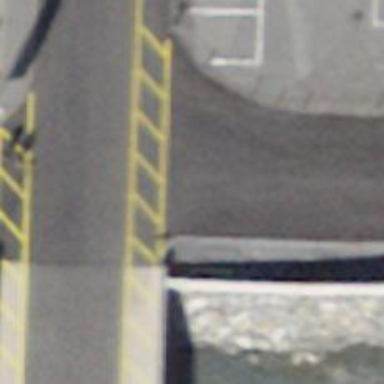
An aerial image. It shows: Lift gate barrier.